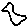
Label: bird